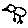
Label: bird